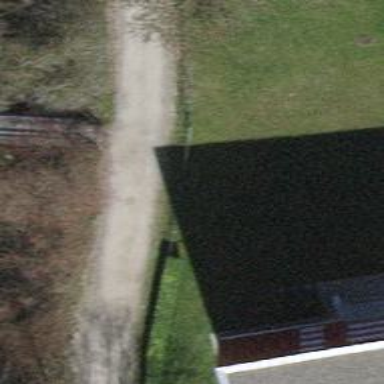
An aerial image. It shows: Path.